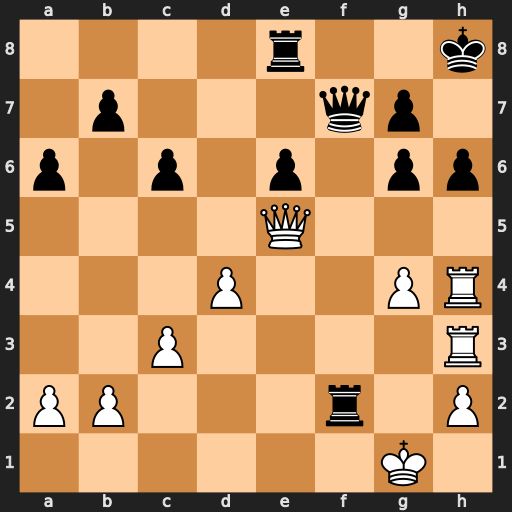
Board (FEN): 4r2k/1p3qp1/p1p1p1pp/4Q3/3P2PR/2P4R/PP3r1P/6K1
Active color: w
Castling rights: -
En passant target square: -
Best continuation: Rxh6+ Kg8 Rh8#